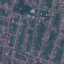
Land use / land cover: Residential